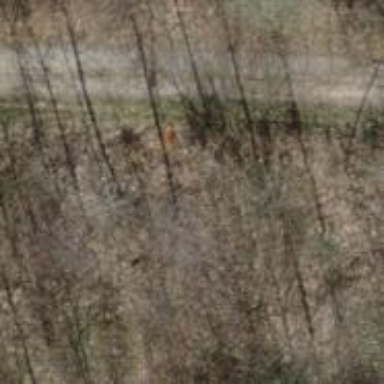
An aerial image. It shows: View of pole with roofed pipeline marker.